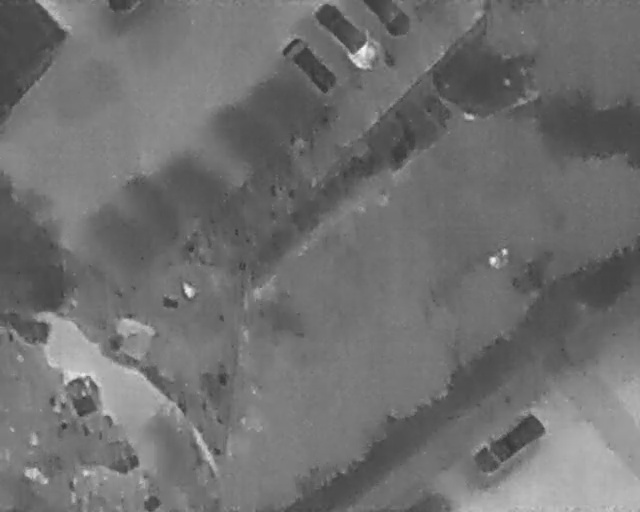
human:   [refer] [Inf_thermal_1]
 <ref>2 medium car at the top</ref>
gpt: <box>[[57, -1, 63, 8, 2], [43, 10, 53, 15, 136]]</box>